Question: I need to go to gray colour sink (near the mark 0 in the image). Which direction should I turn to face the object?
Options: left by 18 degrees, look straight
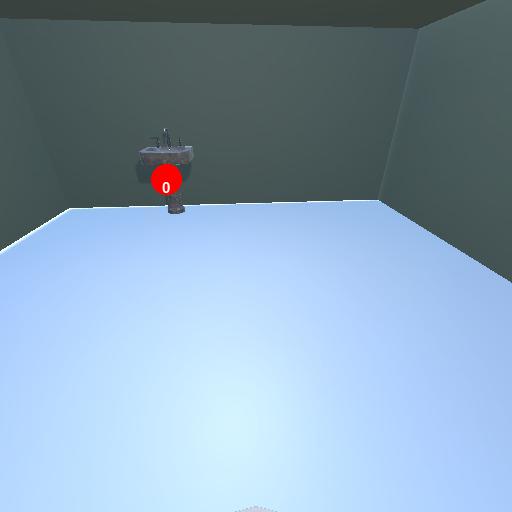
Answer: left by 18 degrees